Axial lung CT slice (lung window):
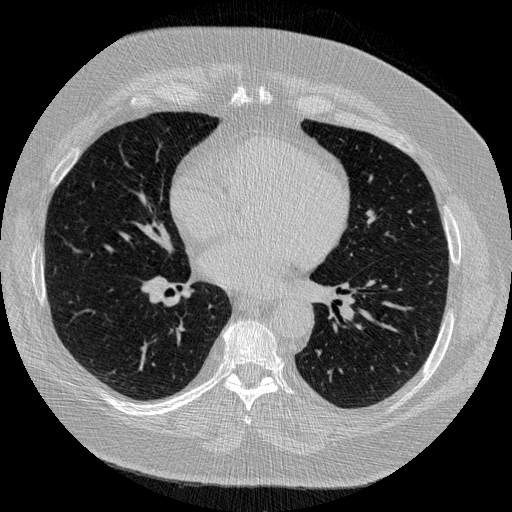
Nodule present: no